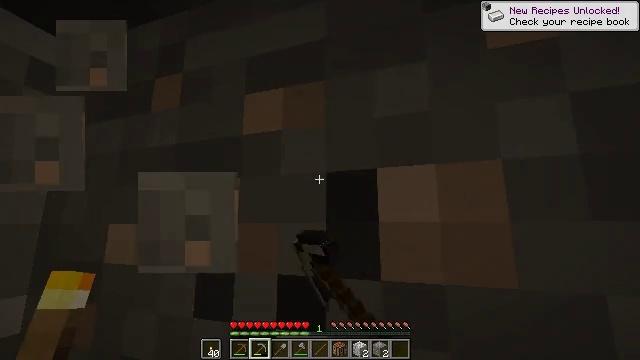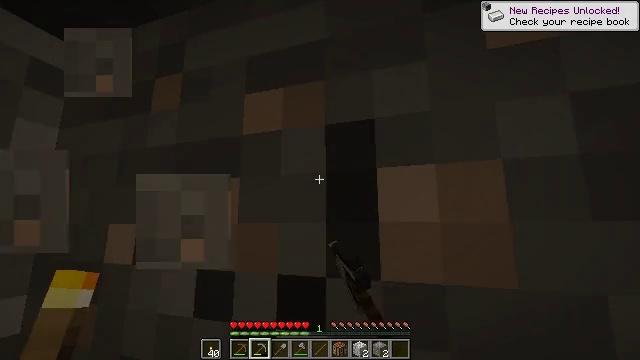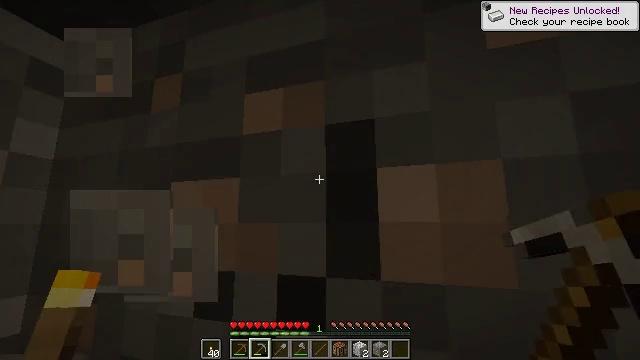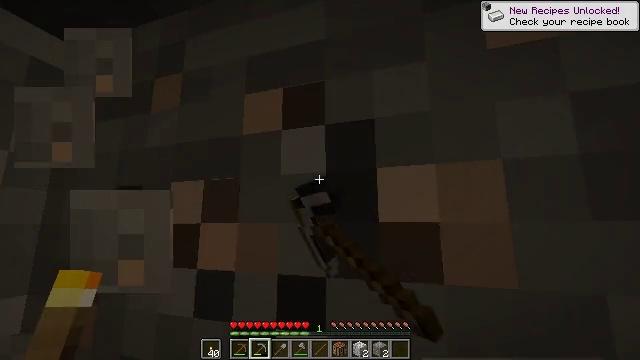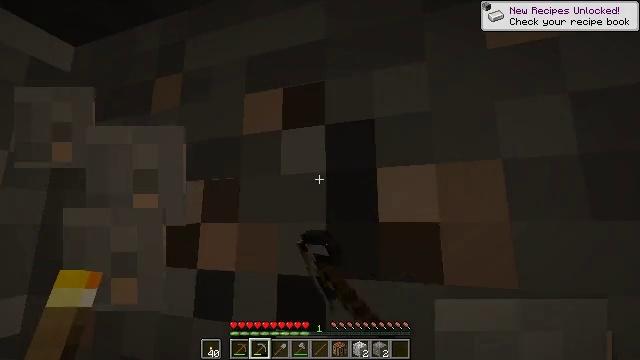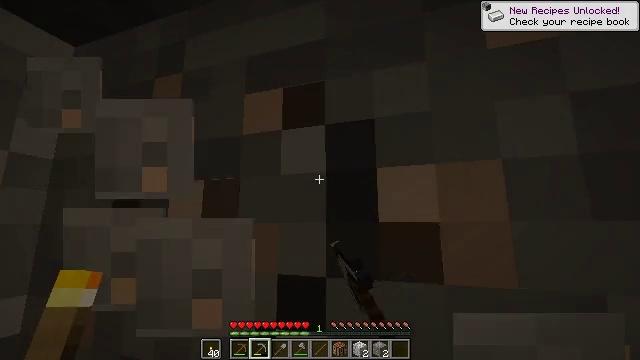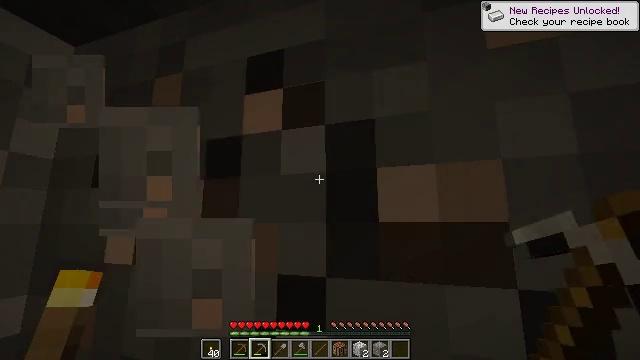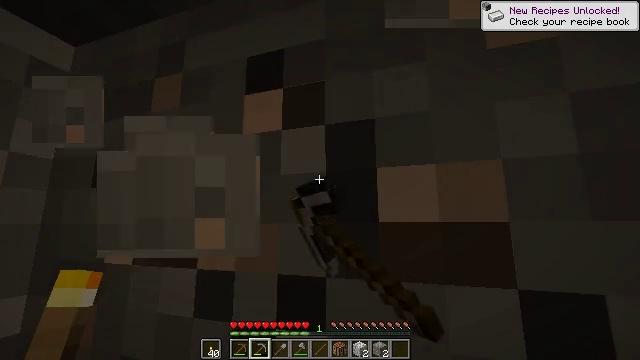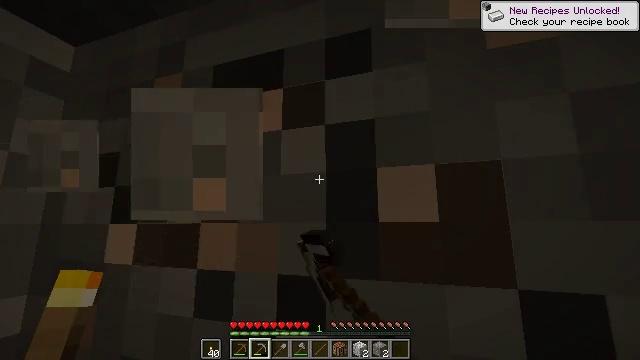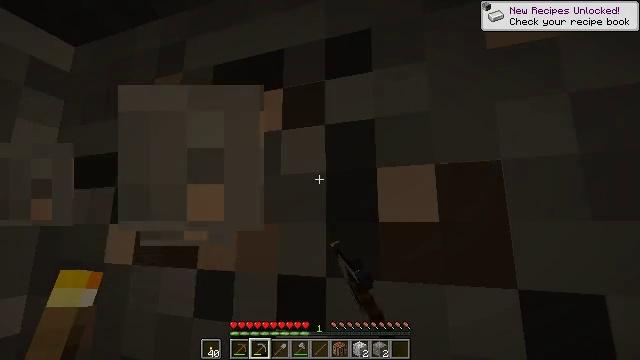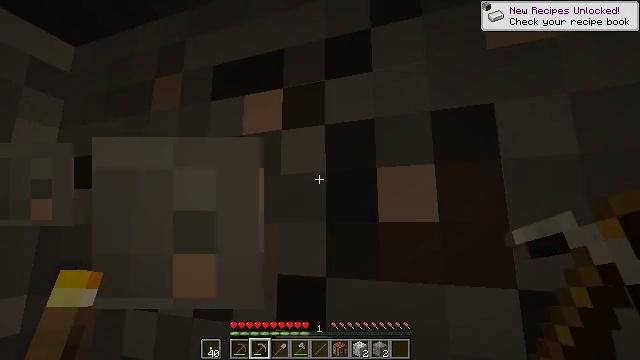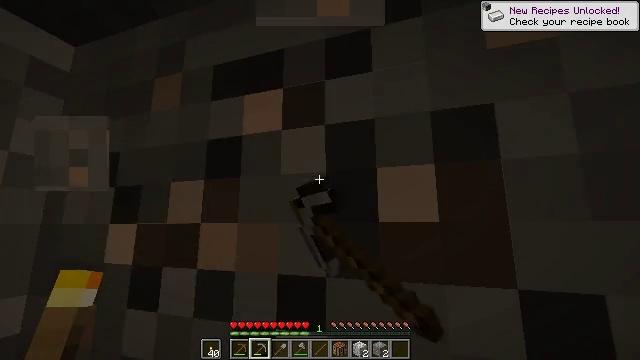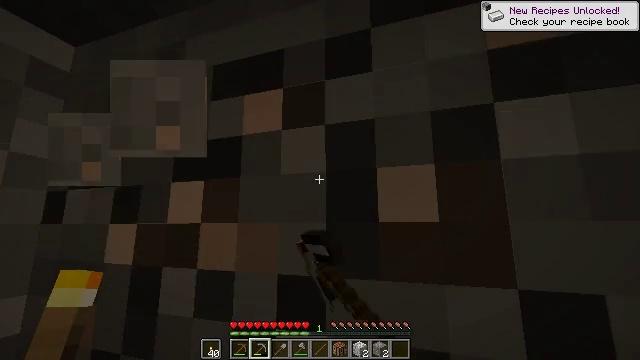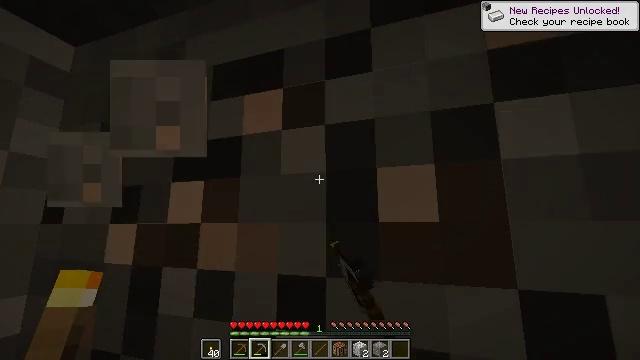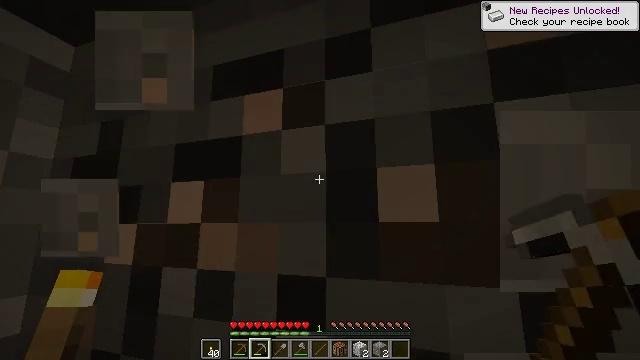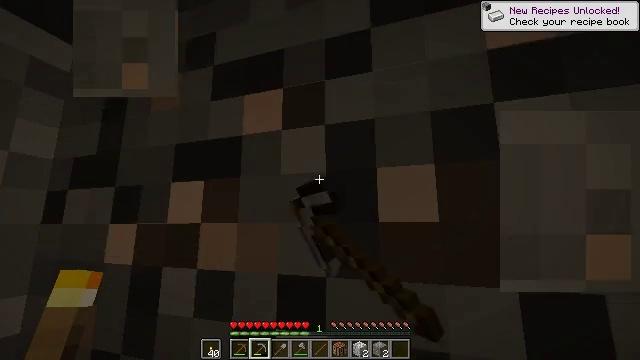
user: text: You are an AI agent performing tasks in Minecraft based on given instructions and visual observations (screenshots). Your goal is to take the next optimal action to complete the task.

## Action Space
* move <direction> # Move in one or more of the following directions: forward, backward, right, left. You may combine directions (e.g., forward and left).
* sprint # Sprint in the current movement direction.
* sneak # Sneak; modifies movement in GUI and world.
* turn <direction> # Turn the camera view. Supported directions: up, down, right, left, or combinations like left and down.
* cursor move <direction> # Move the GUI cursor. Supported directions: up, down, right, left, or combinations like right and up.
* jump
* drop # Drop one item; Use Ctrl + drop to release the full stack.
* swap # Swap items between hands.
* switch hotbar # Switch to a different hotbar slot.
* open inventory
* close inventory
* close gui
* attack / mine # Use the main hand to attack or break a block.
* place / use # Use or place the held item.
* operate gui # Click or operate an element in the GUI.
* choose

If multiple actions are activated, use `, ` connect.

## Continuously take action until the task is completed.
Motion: motion action
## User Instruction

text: Gather stone by using a pickaxe.
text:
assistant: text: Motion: attack / mine
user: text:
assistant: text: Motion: attack / mine
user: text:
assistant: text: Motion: attack / mine
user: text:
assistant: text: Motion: attack / mine
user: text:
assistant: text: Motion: attack / mine
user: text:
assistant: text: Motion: attack / mine
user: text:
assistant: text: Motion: attack / mine
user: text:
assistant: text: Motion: attack / mine
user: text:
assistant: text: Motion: attack / mine
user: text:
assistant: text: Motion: attack / mine
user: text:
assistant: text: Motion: attack / mine
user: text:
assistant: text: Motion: attack / mine
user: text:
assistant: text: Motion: attack / mine
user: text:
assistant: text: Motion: attack / mine
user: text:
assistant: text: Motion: attack / mine
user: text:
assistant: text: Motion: attack / mine
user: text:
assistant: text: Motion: attack / mine
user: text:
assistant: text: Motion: attack / mine
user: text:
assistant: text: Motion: attack / mine
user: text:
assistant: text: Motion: attack / mine
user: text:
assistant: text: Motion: attack / mine
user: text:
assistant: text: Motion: attack / mine
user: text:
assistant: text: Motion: attack / mine
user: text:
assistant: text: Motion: attack / mine
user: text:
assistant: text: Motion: attack / mine
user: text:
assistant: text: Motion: attack / mine
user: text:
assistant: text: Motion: attack / mine
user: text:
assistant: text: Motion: attack / mine
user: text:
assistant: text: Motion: turn down, attack / mine
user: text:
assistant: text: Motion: turn right and down, attack / mine